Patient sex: M
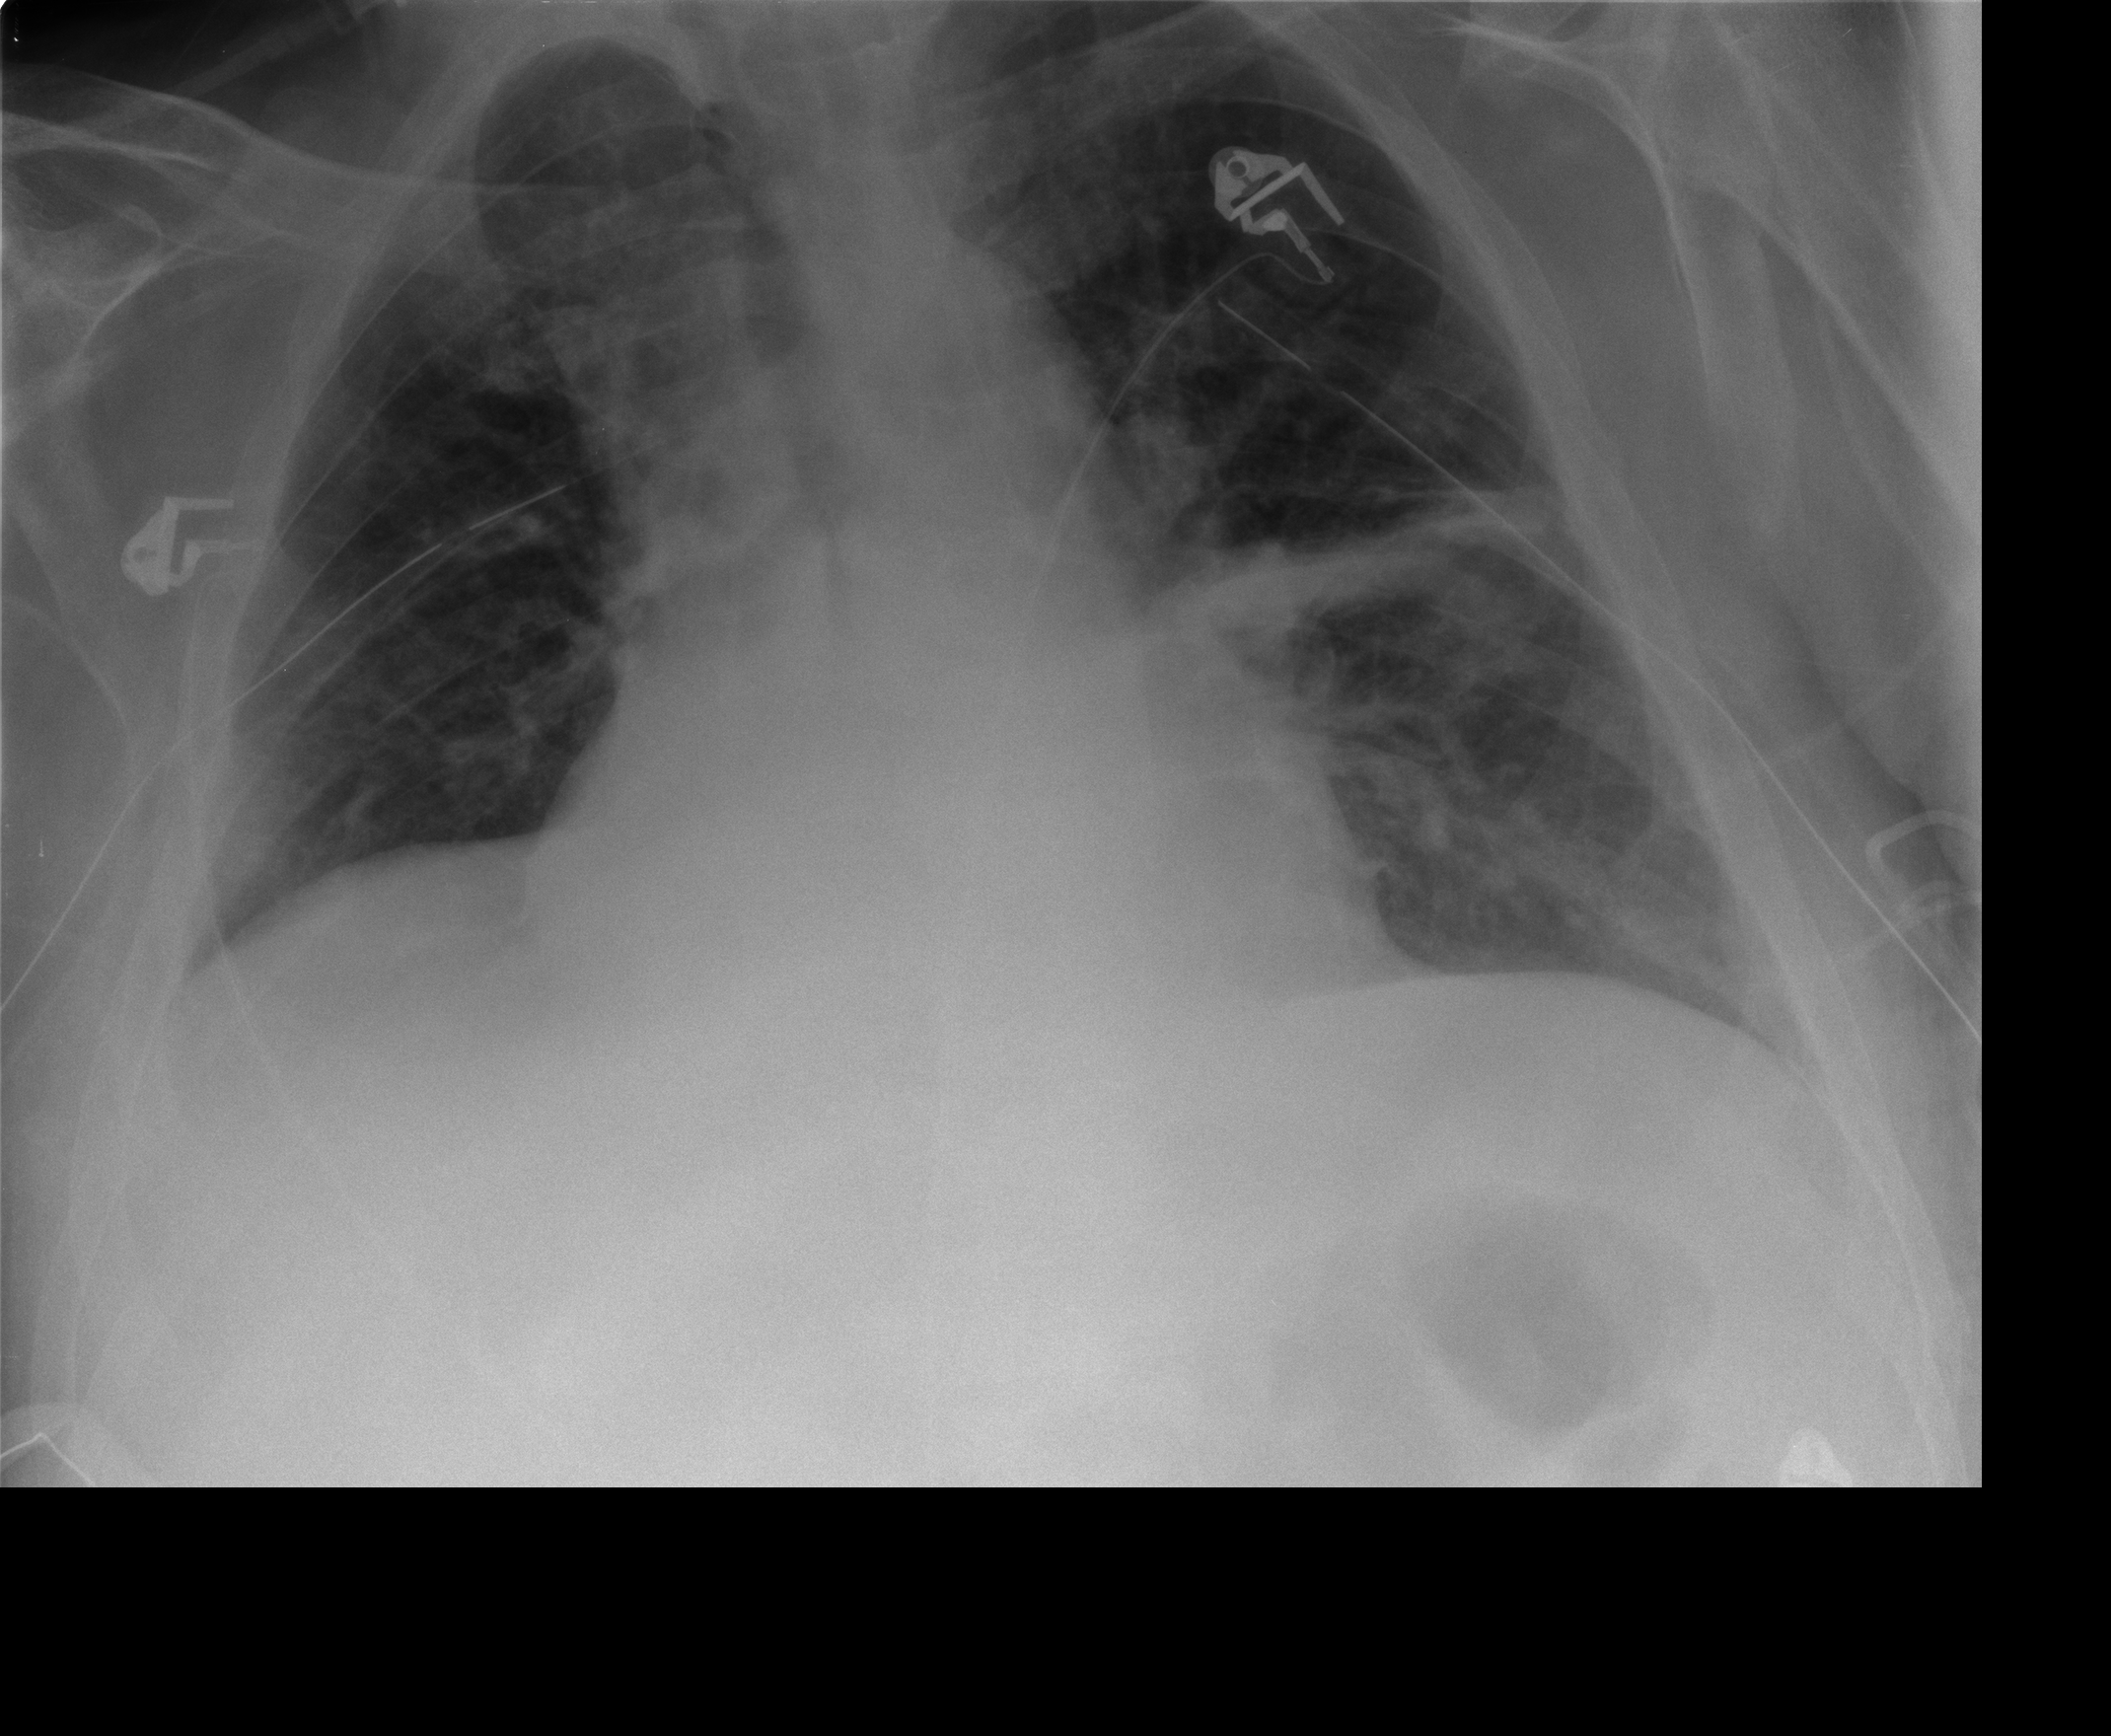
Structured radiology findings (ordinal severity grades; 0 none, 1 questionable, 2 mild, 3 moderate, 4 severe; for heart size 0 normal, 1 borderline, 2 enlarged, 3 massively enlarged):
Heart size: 0
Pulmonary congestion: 2
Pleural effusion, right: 0
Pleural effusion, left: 1
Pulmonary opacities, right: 0
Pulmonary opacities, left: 0
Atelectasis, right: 2
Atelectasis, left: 2